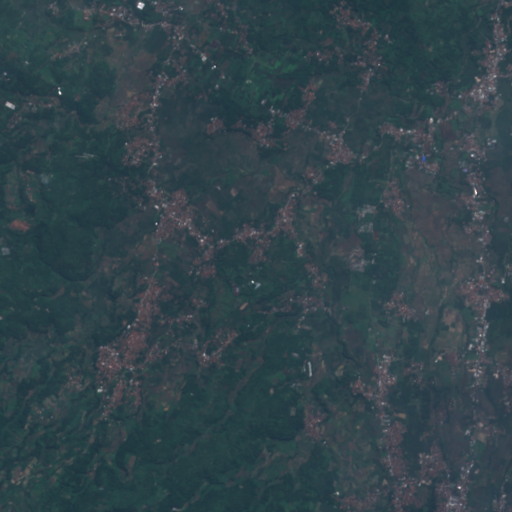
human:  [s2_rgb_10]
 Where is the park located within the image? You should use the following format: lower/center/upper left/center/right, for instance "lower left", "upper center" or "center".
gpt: The park is located in the center of the image.
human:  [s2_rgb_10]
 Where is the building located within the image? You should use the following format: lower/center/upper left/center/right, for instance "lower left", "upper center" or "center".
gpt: There is no building in the image.